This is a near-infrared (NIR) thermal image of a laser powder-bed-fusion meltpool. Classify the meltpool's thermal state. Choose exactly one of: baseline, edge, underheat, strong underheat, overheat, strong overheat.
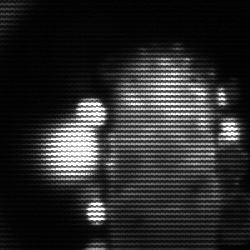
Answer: strong underheat